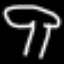
Label: mushroom